Field crop: tomato
Growth stage: 1
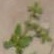
Species: portulaca